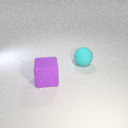
large purple rubber cube in front of large cyan rubber sphere